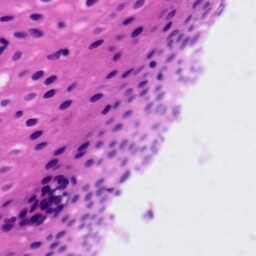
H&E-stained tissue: Tonsil